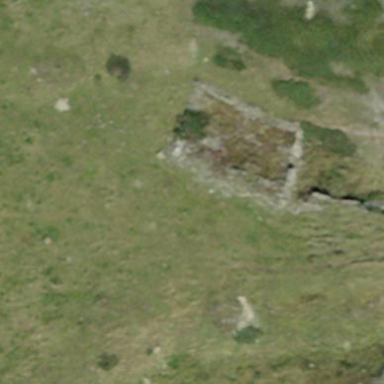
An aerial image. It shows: Historic building in ruins.